Aerial crown-view tile of a tropical tree (Barro Colorado Island, Panama), acquired 20241216:
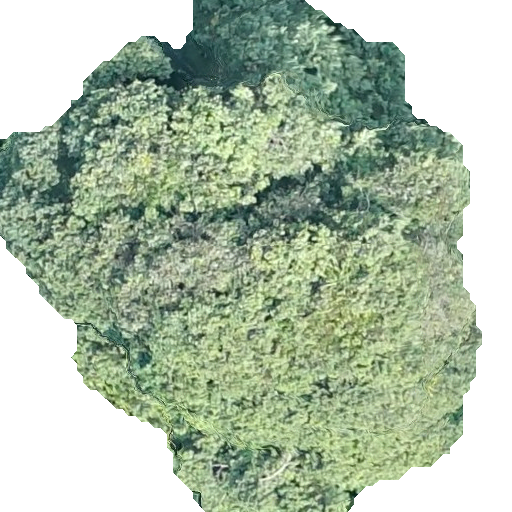
Species: Luehea seemannii
GBIF accepted scientific name: Luehea seemannii
Crown area: 265.728 m²